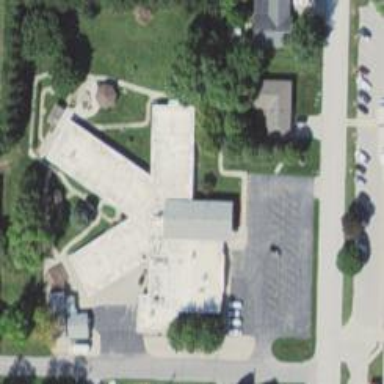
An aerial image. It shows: Nursing home.